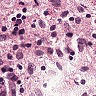
Metastatic tissue present: no